Question: I am trying fit an 'UIButton' and an 'UILabel' on the same line. If the 'UILabel' is larger it will then wrap around the 'UIButton' to the next line.
For example,

In this case, Kobe Bryant would be the 'UIButton' which is . and the rest of the text are 'UILabel'.
The thing is that The 'UIButton' is a variable and the width changes. I spent an entire day researching on google and stackoverflow and cannot come up with an answer.
If any of you can point me to the right direction, I'll be really appreciated
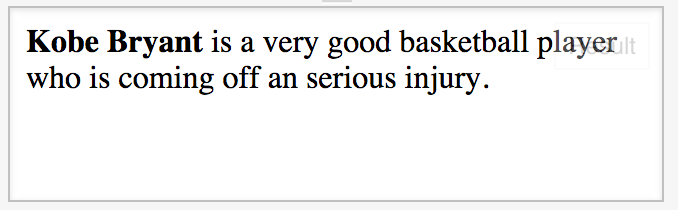
Answer: '''
NSString *link = @"<a href="movetonextscreen" style="text-decoration:none; color : #000000;"><b>Kobe Bryant</b></a>";
NSString *html = [NSString stringWithFormat:@"%@ your text", link];
UIWebView *webView = [[UIWebView alloc] initWithFrame:cell.contentView.bounds];
webView.delegate = self;
[webView loadHTMLString:html baseURL:nil];
'''
In the delegate method you do this
'''
- (BOOL)webView:(UIWebView *)webView shouldStartLoadWithRequest:(NSURLRequest *)request navigationType:(UIWebViewNavigationType)navigationType
{
if (navigationType == UIWebViewNavigationTypeLinkClicked)
{
}
}
'''
After loading the text now fix the height of webview to the content
'''
-(void)webViewDidFinishLoad:(UIWebView *)webView {
CGRect newBounds = <webView>.bounds;
newBounds.size.height = <webView>.scrollView.contentSize.height;
<webView>.bounds = newBounds;
}
'''
Disable scrolling
'''
self.<WebView>.scrollView.scrollEnabled=FALSE;
'''